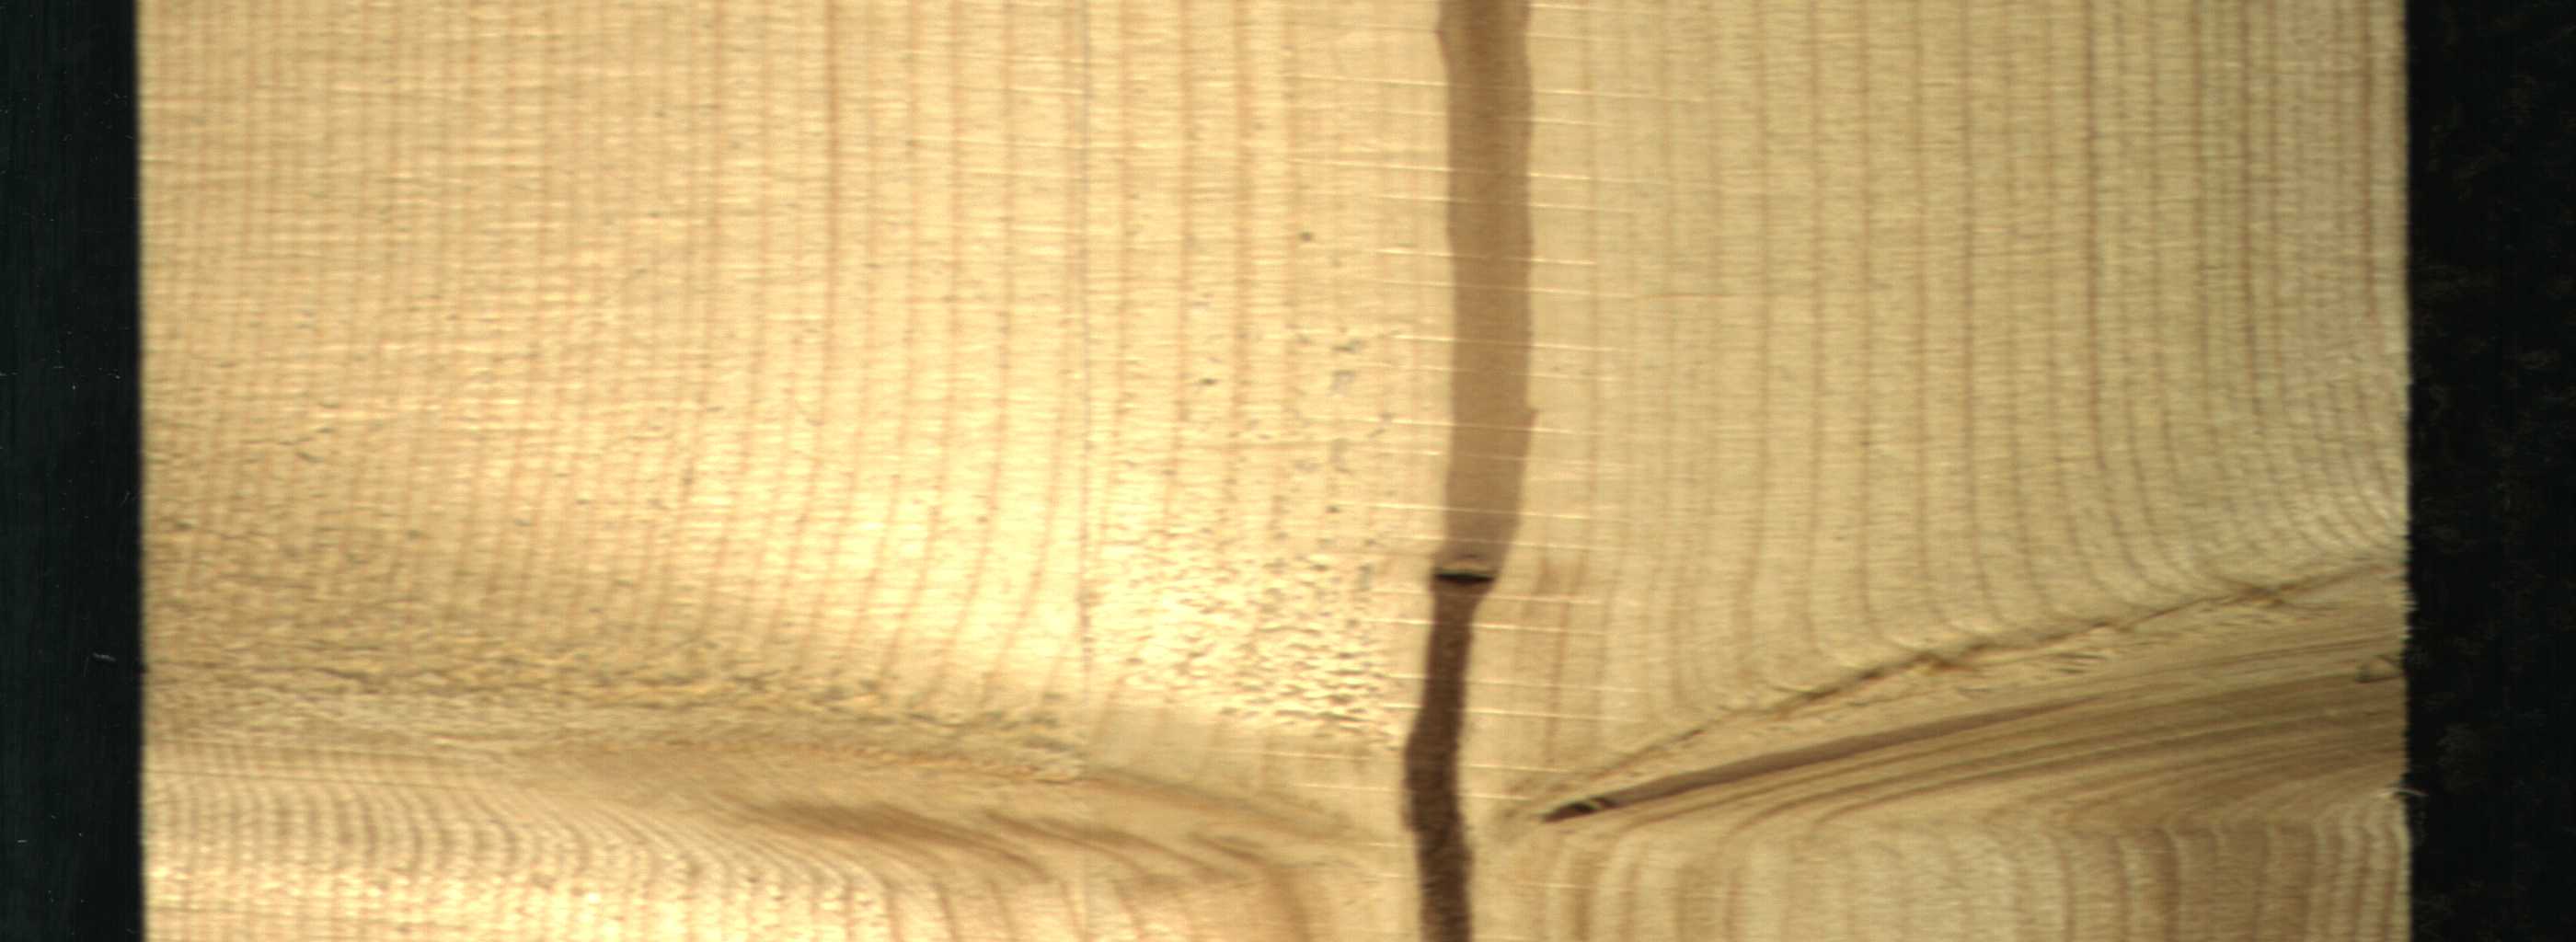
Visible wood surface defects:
Marrow
Live_Knot
Live_Knot